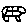
Label: car